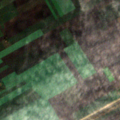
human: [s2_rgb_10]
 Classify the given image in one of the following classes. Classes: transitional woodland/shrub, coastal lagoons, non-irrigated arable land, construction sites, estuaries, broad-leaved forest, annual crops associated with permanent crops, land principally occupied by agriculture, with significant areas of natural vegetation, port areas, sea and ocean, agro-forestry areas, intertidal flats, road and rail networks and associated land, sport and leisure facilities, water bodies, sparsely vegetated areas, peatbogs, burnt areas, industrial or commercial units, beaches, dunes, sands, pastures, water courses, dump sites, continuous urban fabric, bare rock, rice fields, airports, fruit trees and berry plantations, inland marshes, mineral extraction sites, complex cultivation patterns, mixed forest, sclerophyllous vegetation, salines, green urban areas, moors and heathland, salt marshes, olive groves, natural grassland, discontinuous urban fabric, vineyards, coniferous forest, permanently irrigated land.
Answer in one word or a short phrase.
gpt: non-irrigated arable land